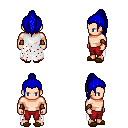
a pixel art fantasy rpg character, male body template, human, light skin, white tattered cape, red pants, blue long topknot hairstyle, leather bracers, brown slippers, four views (front, back, left, right), 2x2 character sprite sheet, small pixel art, hard edges, no anti-aliasing